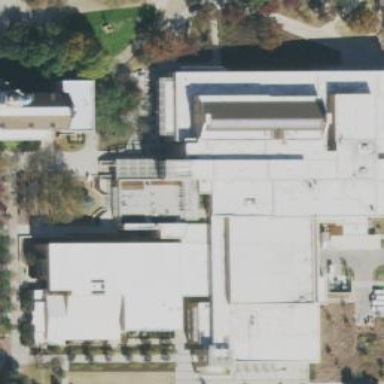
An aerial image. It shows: View of university building.